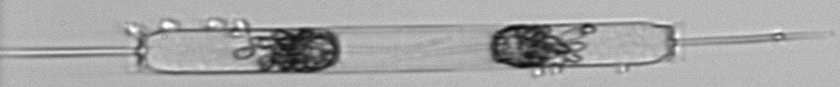
Label: Ditylum_brightwellii